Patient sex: F
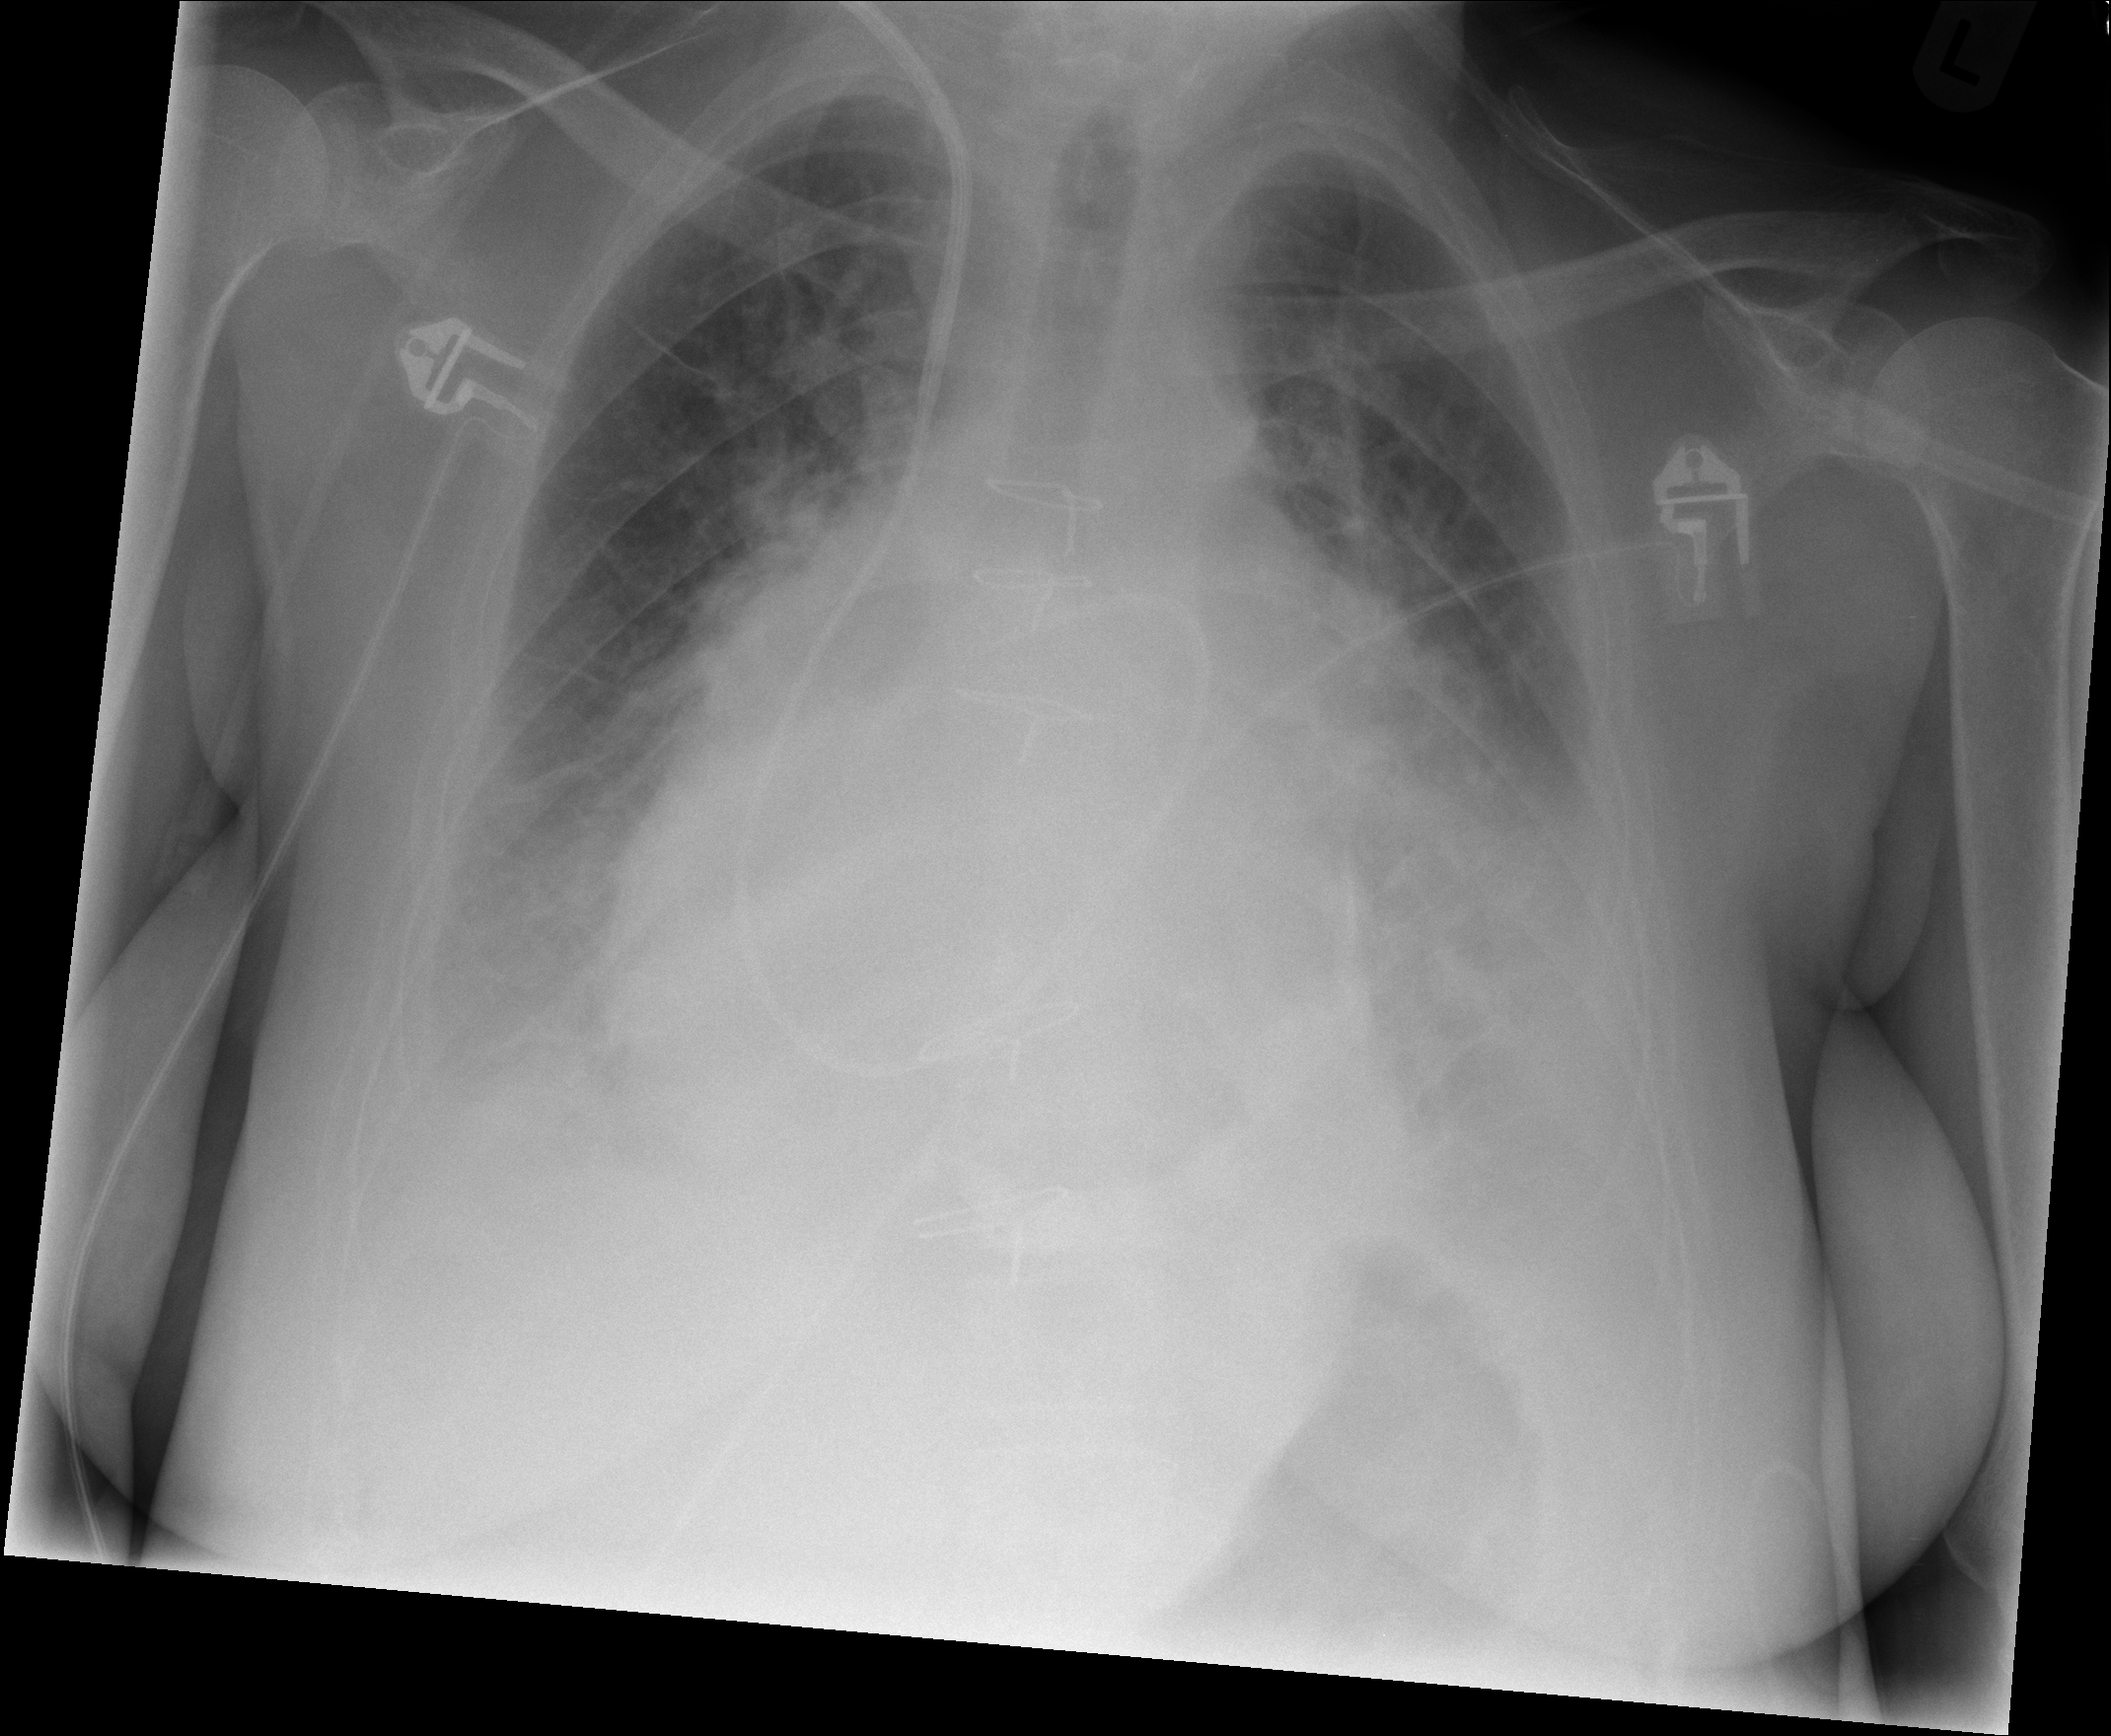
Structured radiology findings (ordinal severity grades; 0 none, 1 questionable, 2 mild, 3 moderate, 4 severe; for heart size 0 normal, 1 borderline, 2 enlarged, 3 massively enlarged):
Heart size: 3
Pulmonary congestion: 2
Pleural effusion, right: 2
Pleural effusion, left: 2
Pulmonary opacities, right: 0
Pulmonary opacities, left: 2
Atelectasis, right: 1
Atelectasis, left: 1